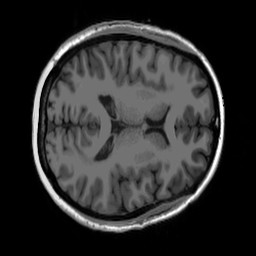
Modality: T1w
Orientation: axial
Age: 37
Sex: female